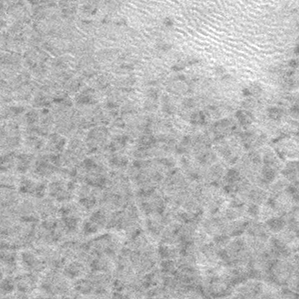
Label: frost